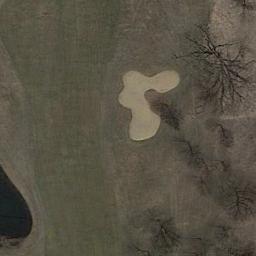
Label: golf_course